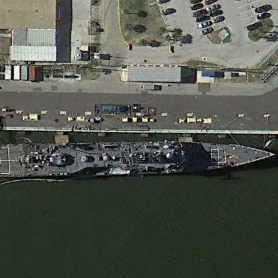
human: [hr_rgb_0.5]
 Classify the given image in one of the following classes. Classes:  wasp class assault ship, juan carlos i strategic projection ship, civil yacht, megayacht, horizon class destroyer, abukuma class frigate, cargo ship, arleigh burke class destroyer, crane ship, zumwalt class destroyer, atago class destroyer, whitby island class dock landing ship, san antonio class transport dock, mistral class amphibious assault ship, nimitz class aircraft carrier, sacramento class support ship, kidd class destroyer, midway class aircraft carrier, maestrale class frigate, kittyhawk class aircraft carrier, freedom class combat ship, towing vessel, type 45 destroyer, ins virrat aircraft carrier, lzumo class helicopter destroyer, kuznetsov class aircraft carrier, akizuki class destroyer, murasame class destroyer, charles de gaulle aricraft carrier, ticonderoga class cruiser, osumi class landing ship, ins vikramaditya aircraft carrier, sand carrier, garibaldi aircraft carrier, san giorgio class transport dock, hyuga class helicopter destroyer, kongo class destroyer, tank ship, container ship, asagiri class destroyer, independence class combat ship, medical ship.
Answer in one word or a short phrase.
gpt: Ticonderoga class cruiser